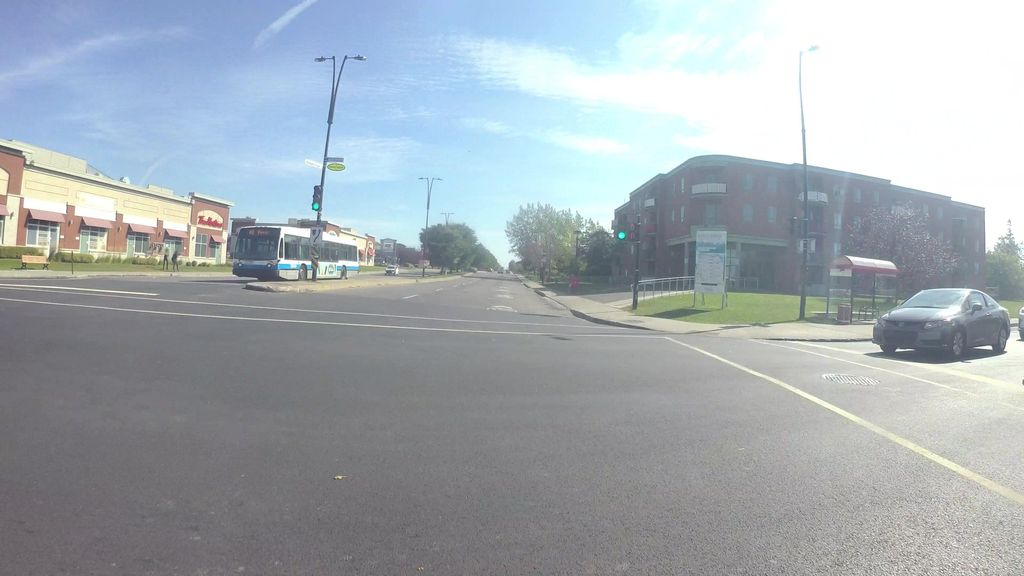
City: montreal